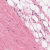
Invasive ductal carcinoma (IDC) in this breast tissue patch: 0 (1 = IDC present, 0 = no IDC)